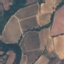
Land use / land cover: PermanentCrop